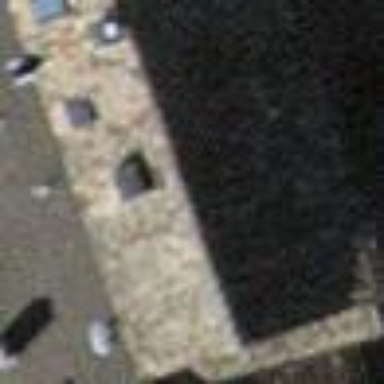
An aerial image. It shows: Building with pitched roof.